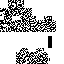
A female skeleton skin with dark skin, wearing brown long hair dressed in a blue hoodie and black pants, featuring a closed mouth.